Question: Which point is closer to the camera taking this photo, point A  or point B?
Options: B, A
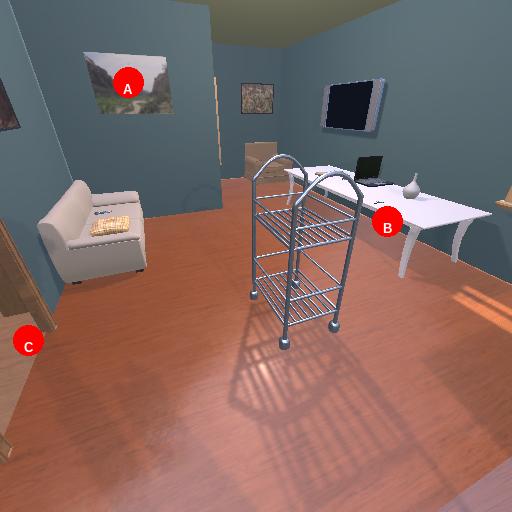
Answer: B